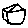
Label: house